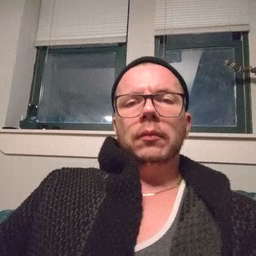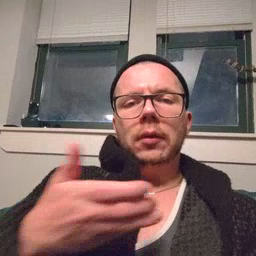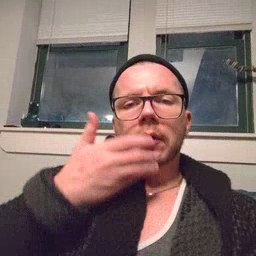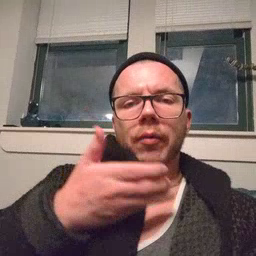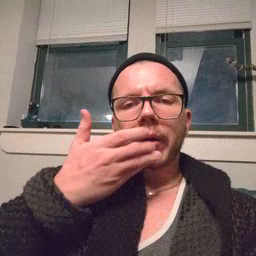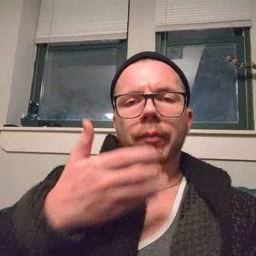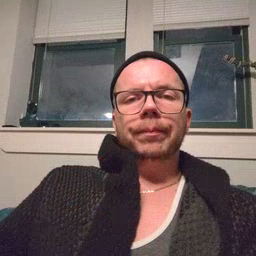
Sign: cereal